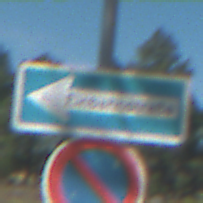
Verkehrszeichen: EinbahnstrasseLinksweisend
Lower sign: EingeschraenktesHalteverbot
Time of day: Midday
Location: Outdoor (Special)
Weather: PartlyCloudy
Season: NotSpecified
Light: Natural